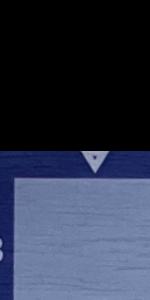
Label: Empty